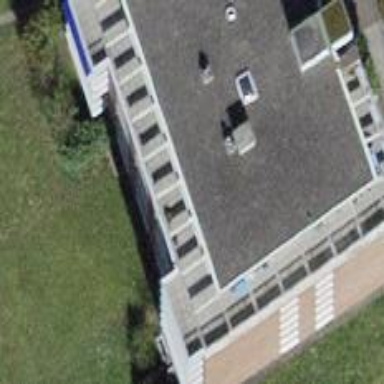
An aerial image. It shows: Flat-roofed building.